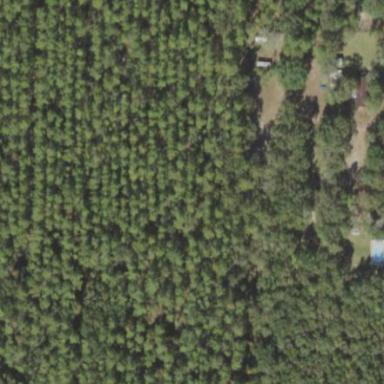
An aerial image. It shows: Forest area predominantly covered with needle-leaved trees.